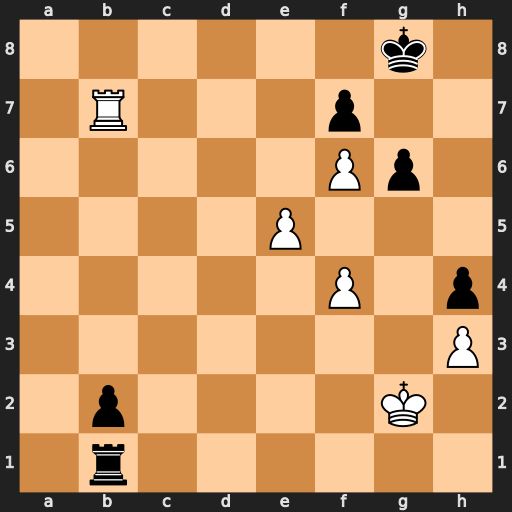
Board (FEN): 6k1/1R3p2/5Pp1/4P3/5P1p/7P/1p4K1/1r6
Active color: w
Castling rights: -
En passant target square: -
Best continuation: Rb8+ Kh7 e6